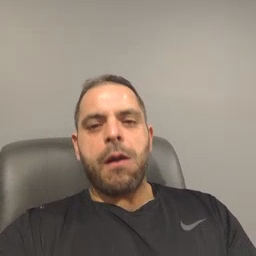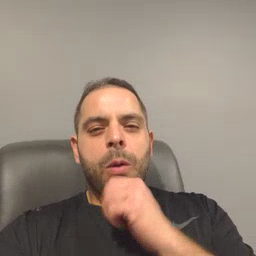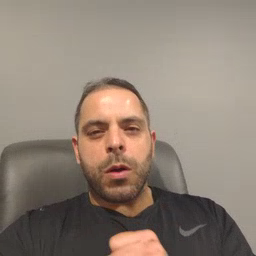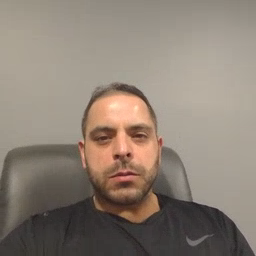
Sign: old